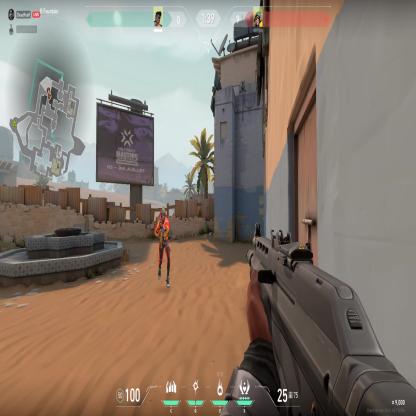
Label: enemy